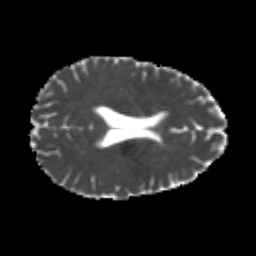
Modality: MD
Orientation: axial
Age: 24
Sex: male
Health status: healthy
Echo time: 0.074 s